Question: On my WIN32 dialog box I draw a circle (Bitmap resource) and I want to have an image located near it.
I am not able to force the cursor to be of the circle image:

I draw both circle and cursor as static windows:
Circle:
'''
HWND hRingImage= CreateStatics(m_hDlg, hInst, SS_BITMAP | WS_BORDER, rc, m_ID, L"");
HANDLE hRingImage1 = LoadImage(hInst, MAKEINTRESOURCE(IDB_RING50), IMAGE_BITMAP,m_Radius*2, m_Radius*2, LR_LOADTRANSPARENT | LR_LOADMAP3DCOLORS );
SendMessage(hRingImage,STM_SETIMAGE, IMAGE_BITMAP, (LPARAM)hRingImage1);
m_hRingImage = hRingImage;
if (!Enabled)
ShowWindow(hRingImage, SW_HIDE);
'''
Red Cursor:
'''
m_hIndicator= CreateStatics(m_hDlg, GetModuleHandle(NULL), SS_ICON , rc, m_ID+10, L"");
HANDLE hRingImage1 = LoadImage(GetModuleHandle(NULL), MAKEINTRESOURCE(IDI_INDICATOR), IMAGE_CURSOR,8, 8, LR_DEFAULTSIZE|LR_SHARED );
SendMessage(m_hIndicator,STM_SETIMAGE, IMAGE_CURSOR, (LPARAM)hRingImage1);
SetWindowPos(m_hIndicator, HWND_TOPMOST, 0,0,0,0, SWP_NOMOVE|SWP_NOSIZE);
ShowWindow(m_hIndicator, SW_SHOW);
'''
I can't see what makes the circle topmost while the cursors are always at the bottom (strange, they also under the dialog box lines.
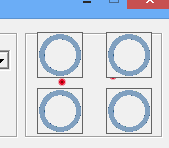
Answer: I had to do the following:
'''
ShowWindow(m_hIndicator, SW_HIDE);
MoveWindow(m_hIndicator, loc.x-3,loc.y-3,8,8, TRUE);
ShowWindow(m_hIndicator, SW_SHOW);
'''
The "cursor" which is actually just a bitmap is located on of all other bitmaps.